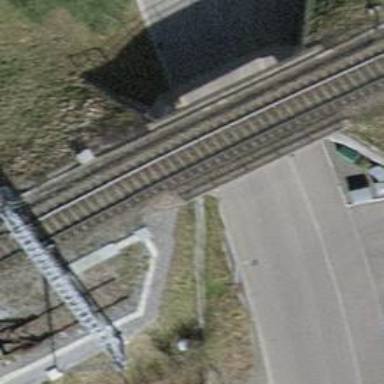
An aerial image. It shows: Bridge over electrified railway with contact lines.